Question: It looks like we'll be adding <URL> support to Stack Overflow. This is necessary to prevent bots, spammers, and other malicious scripted activity. We only want human beings to post or edit things here!
We'll be using a JavaScript (jQuery) CAPTCHA as a first line of defense:
<URL>
The advantage of this approach is that,
However, for people with JavaScript disabled, we still need a fallback and this is where it gets tricky.
I have written a <URL> which we can re-use.

However, I'd prefer to go with something textual to avoid the overhead of creating all these images on the server with each request.
I've seen things like..
- '\/\/(_)\/\/'- -
Maybe I'm just tilting at windmills here, but I'd like to have a less resource intensive, non-image based '<noscript>' compatible CAPTCHA if possible.
Ideas?
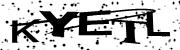
Answer: <URL>, is to have a hidden field and fill it with a bogus value e.g.:
'''
<input type="hidden" name="antispam" value="lalalala" />
'''
I then have a piece of JavaScript which updates the value every second with the number of seconds the page has been loaded for:
'''
var antiSpam = function() {
if (document.getElementById("antiSpam")) {
a = document.getElementById("antiSpam");
if (isNaN(a.value) == true) {
a.value = 0;
} else {
a.value = parseInt(a.value) + 1;
}
}
setTimeout("antiSpam()", 1000);
}
antiSpam();
'''
Then when the form is submitted, If the antispam value is still "lalalala", then I mark it as spam. If the antispam value is an integer, I check to see if it is above something like 10 (seconds). If it's below 10, I mark it as spam, if it's 10 or more, I let it through.
'''
If AntiSpam = A Integer
If AntiSpam >= 10
Comment = Approved
Else
Comment = Spam
Else
Comment = Spam
'''
The theory being that:
- - -
The downside to this method is that it requires JavaScript, and if you don't have JavaScript enabled, your comment will be marked as spam, however, I do review comments marked as spam, so this is not a problem.
@MrAnalogy: The server side approach sounds quite a good idea and is exactly the same as doing it in JavaScript. Good Call.
@AviD: I'm aware that this method is prone to direct attacks as I've mentioned on <URL>. However, it will defend against your average spam bot which blindly submits rubbish to any form it can find.